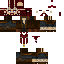
A male human skin with dark skin, wearing brown long hair dressed in a red suit and brown pants, featuring a closed mouth.